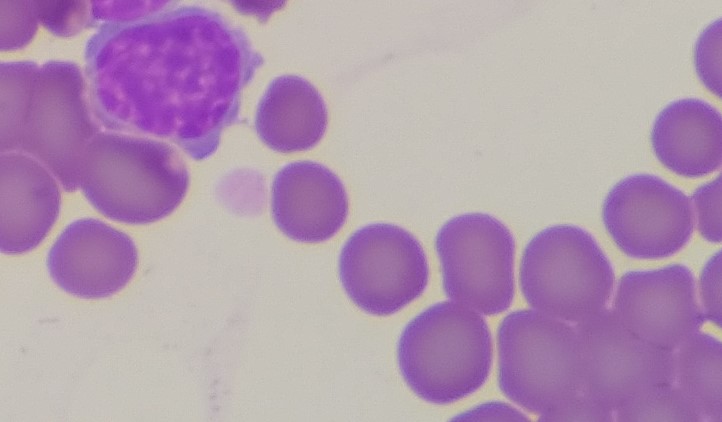
White blood cell type: Lymphocyte